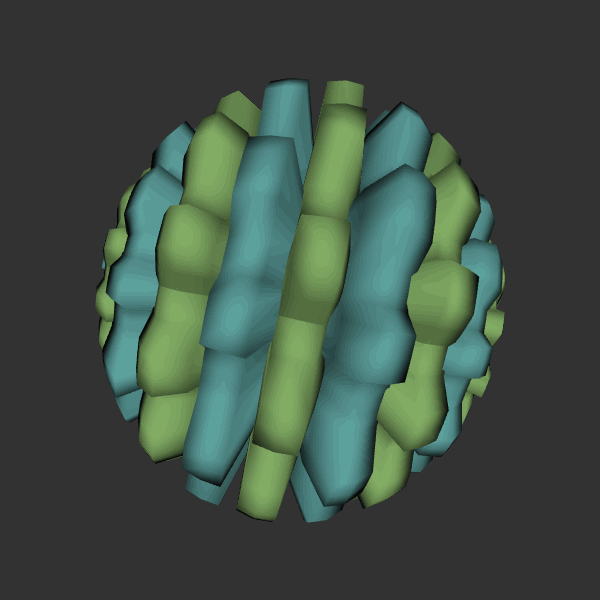
Background: dark